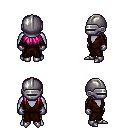
a pixel art fantasy rpg character, male body template, dark elf, purple skin, brown robe, metal pants, pink unkempt hairstyle, metal helm, metal gloves, metal boots, four views (front, back, left, right), 2x2 character sprite sheet, small pixel art, hard edges, no anti-aliasing